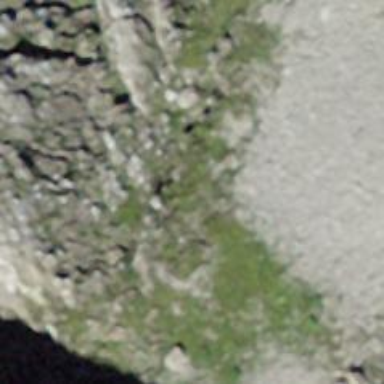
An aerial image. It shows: Cliff in nature.